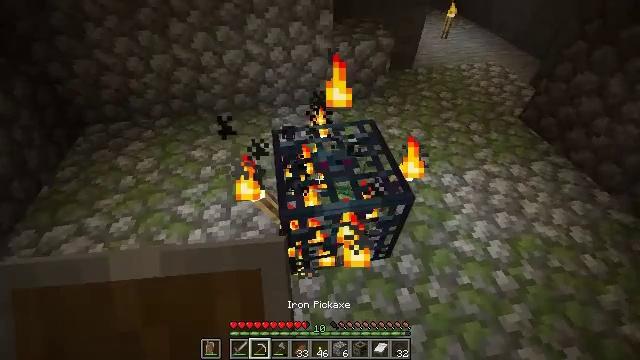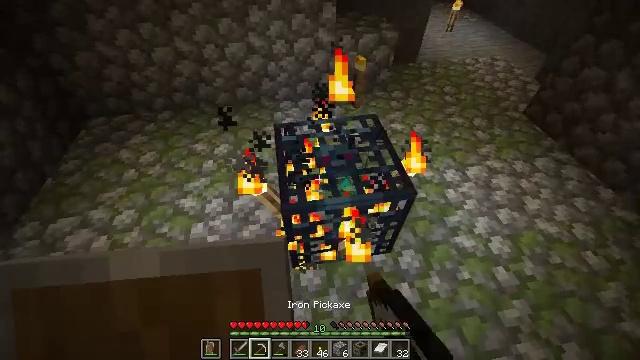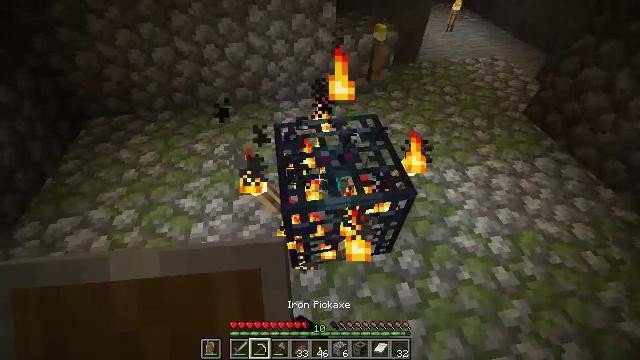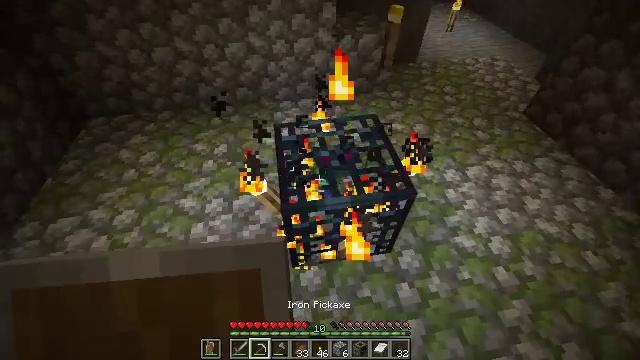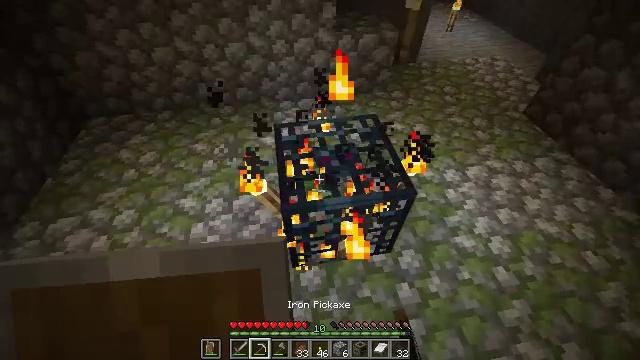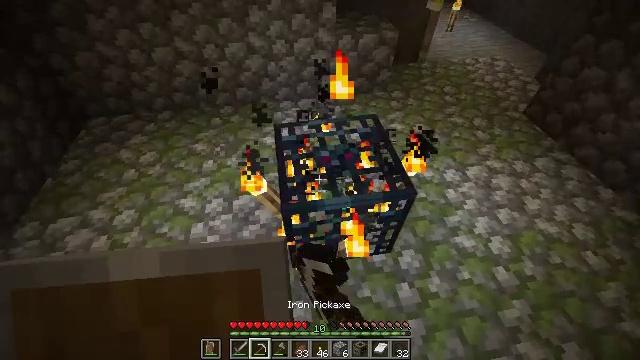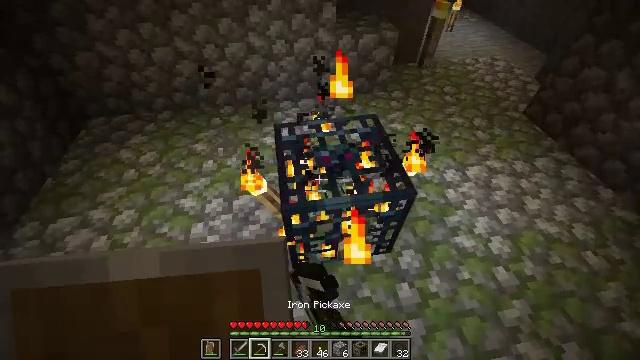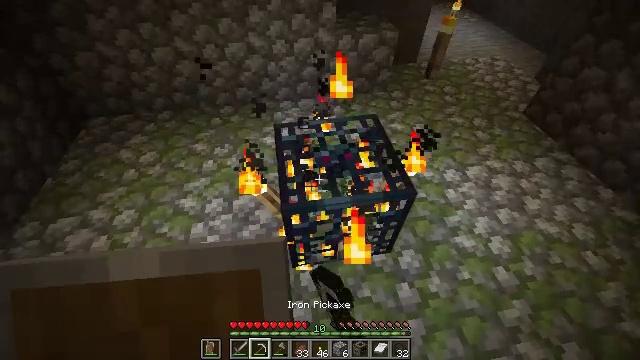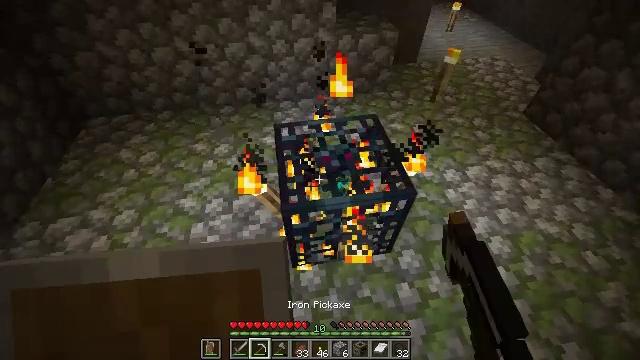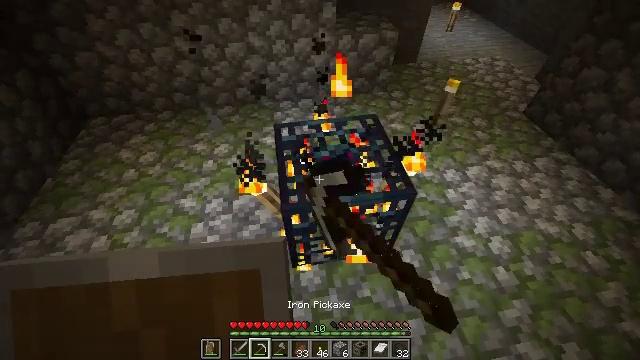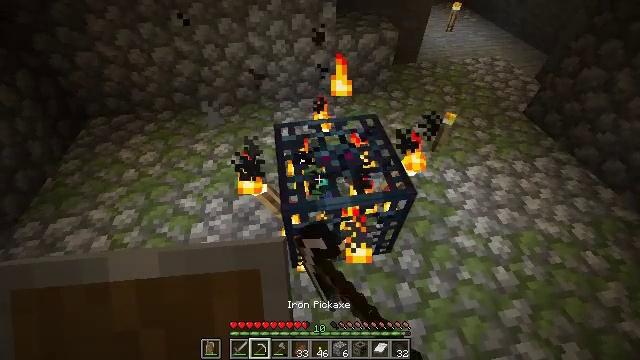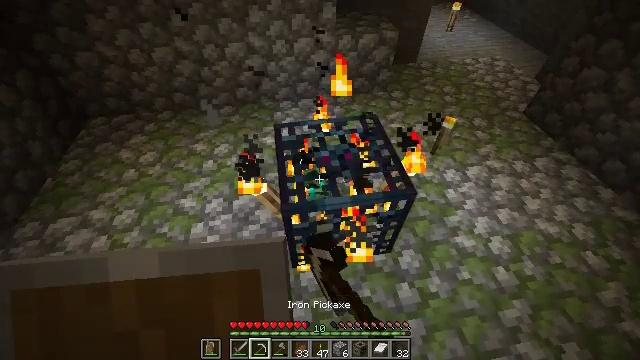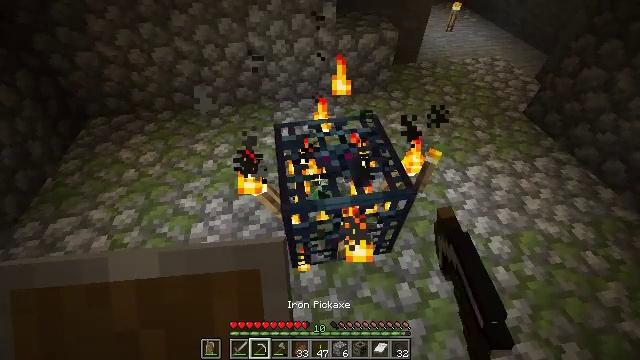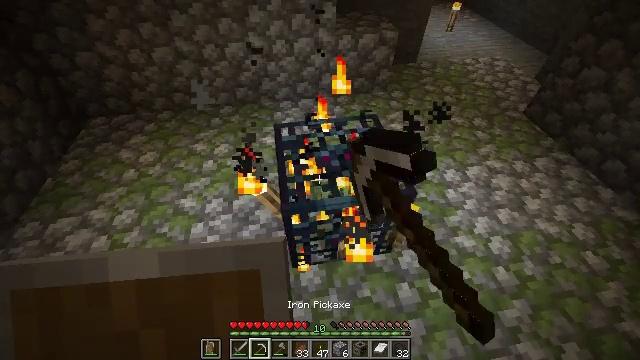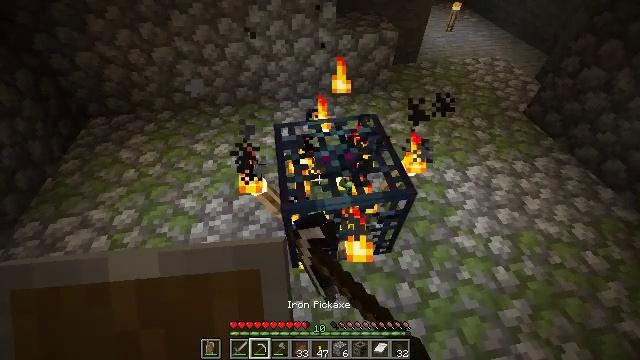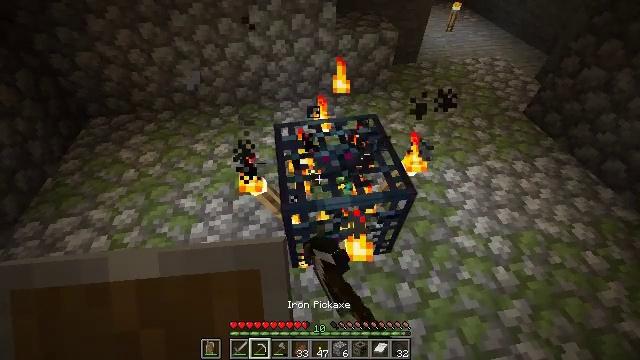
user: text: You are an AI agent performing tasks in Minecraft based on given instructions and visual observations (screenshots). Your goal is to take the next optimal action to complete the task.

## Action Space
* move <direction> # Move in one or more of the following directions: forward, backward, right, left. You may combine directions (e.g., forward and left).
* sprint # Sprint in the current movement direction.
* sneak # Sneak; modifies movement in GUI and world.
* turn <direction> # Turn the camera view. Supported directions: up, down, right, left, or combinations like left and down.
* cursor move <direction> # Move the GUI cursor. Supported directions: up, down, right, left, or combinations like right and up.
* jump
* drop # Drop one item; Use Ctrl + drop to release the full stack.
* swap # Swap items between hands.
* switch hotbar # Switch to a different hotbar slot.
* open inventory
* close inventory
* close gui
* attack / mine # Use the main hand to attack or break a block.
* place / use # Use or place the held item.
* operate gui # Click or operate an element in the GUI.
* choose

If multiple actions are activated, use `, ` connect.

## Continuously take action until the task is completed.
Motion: motion action
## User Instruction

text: Attack the spawner to disable it.
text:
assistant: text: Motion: turn down, attack / mine
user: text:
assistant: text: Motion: attack / mine
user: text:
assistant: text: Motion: attack / mine
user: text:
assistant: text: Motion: attack / mine
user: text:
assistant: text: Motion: attack / mine
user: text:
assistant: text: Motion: attack / mine
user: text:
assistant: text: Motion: attack / mine
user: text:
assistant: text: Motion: attack / mine
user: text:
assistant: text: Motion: attack / mine
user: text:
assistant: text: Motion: attack / mine
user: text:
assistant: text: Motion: attack / mine
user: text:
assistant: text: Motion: attack / mine
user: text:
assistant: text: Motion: attack / mine
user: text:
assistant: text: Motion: attack / mine
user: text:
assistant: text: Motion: attack / mine
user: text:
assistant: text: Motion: attack / mine
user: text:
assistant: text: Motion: attack / mine
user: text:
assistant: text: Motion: attack / mine
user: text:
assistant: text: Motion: attack / mine
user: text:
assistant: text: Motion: attack / mine
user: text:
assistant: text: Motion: attack / mine
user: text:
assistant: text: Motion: attack / mine
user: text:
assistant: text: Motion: attack / mine
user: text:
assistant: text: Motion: attack / mine
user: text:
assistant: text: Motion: attack / mine
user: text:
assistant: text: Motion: attack / mine
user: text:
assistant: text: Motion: attack / mine